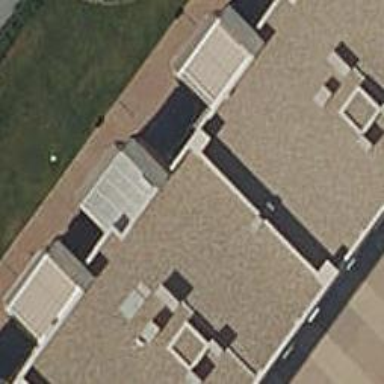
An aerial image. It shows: Kindergarten.